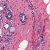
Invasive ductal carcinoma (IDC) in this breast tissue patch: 0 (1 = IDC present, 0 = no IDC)